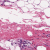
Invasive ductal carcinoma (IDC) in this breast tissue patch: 0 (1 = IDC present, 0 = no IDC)